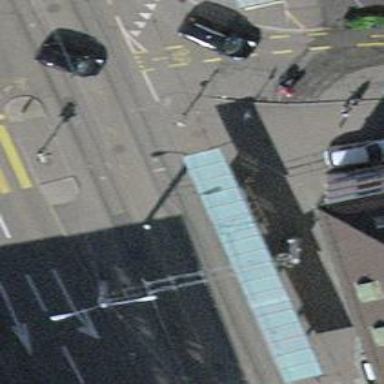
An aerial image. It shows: Public transport shelter.